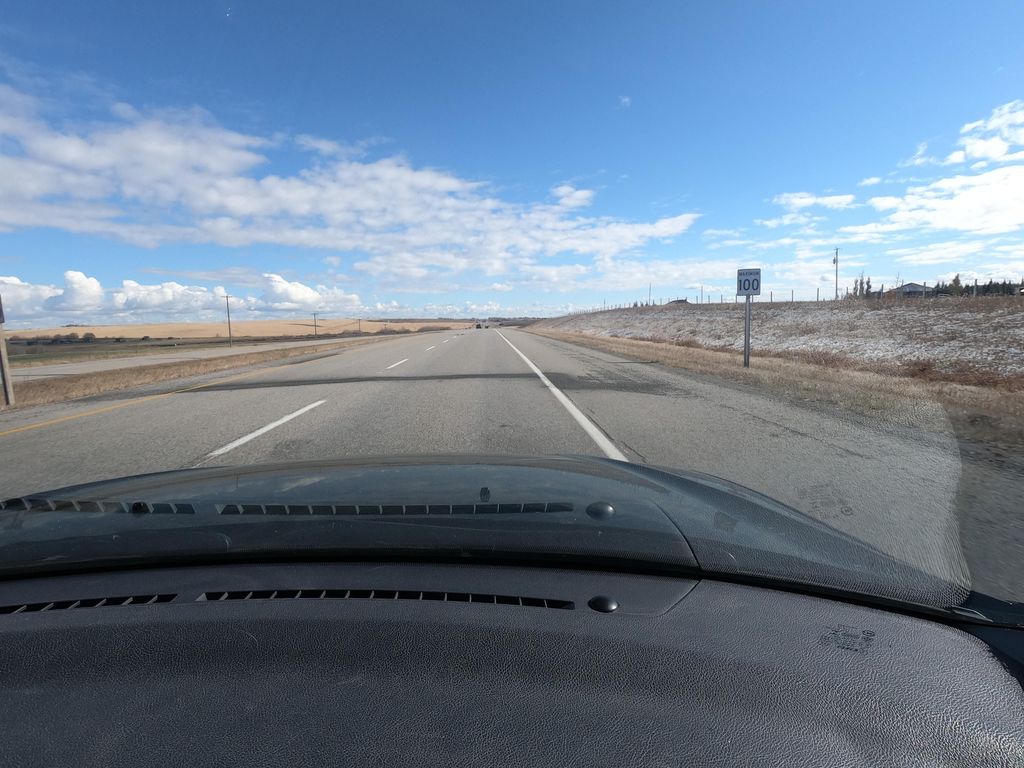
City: calgary